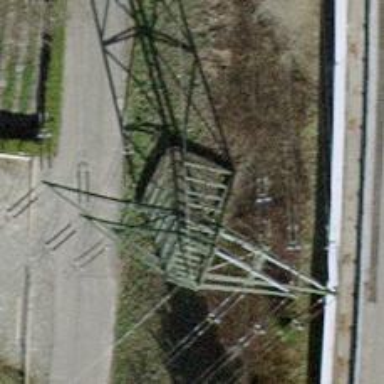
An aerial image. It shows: Lattice structure tower used for power distribution.